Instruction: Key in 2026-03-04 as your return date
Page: home
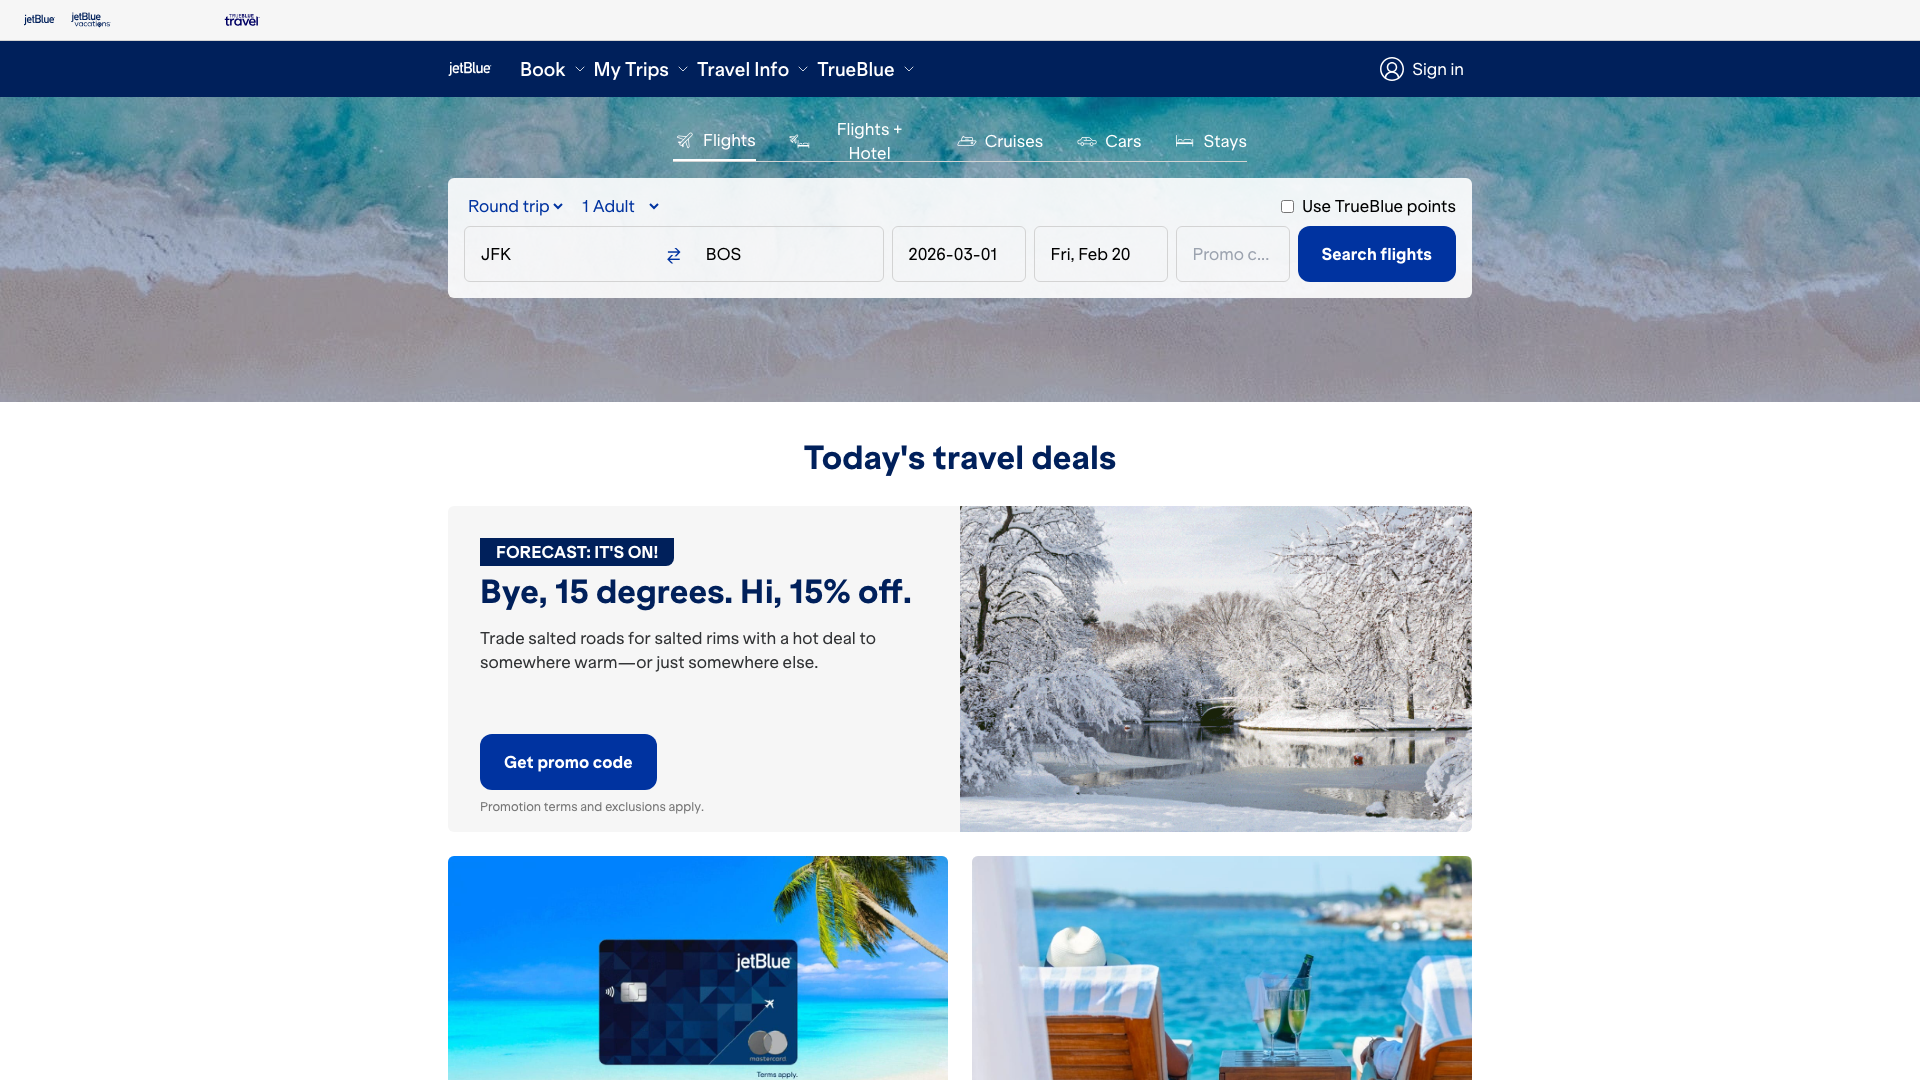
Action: type